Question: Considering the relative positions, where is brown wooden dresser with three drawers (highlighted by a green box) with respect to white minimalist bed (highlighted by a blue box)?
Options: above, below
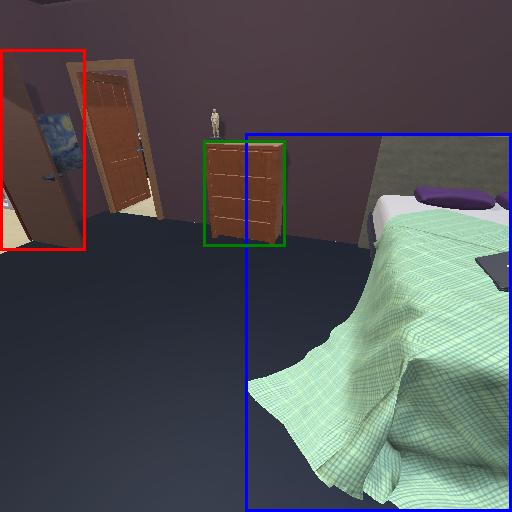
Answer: above